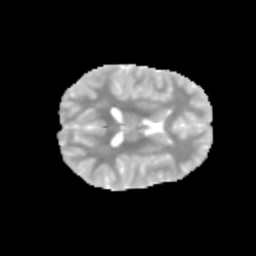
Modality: MD
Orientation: axial
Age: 12
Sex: female
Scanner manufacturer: siemens
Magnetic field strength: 3 T
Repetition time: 3.8 s
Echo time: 0.07 s